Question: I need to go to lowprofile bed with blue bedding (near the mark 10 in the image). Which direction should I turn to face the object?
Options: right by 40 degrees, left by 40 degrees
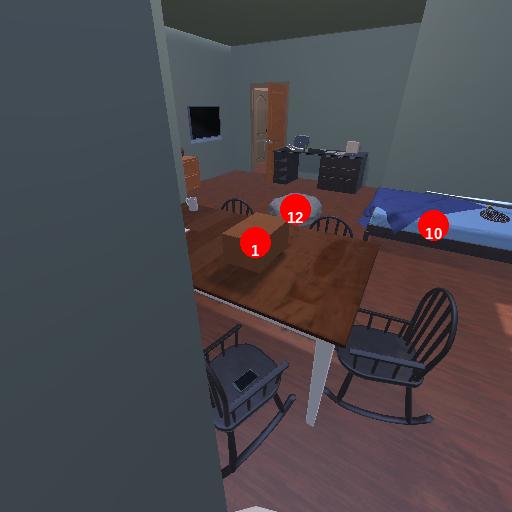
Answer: right by 40 degrees